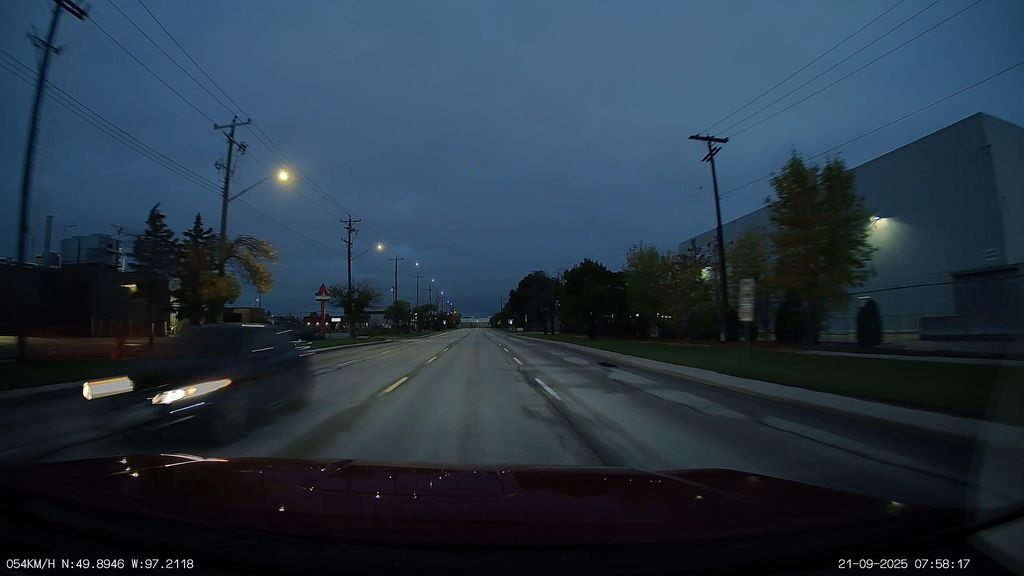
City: winnipeg